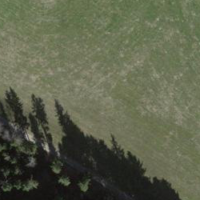
EUNIS habitat code: 43
Species observed at this site:
Clematis vitalba